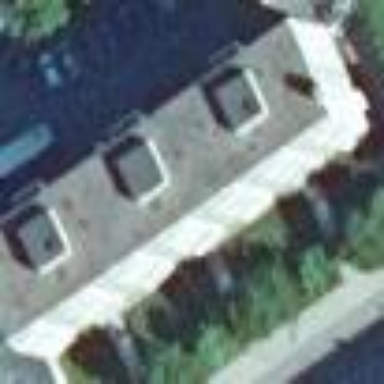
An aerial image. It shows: View of apartment building.